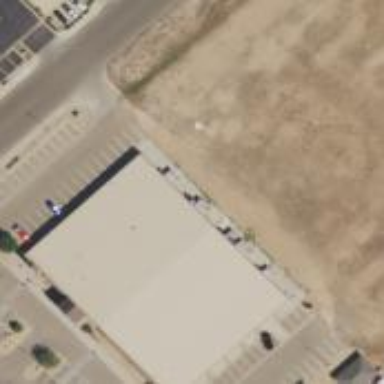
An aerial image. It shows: Sports center building.